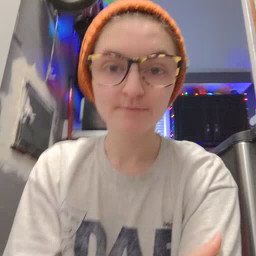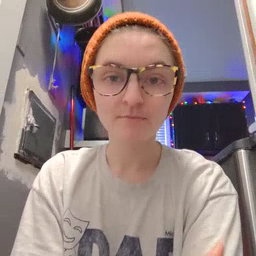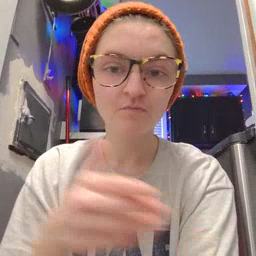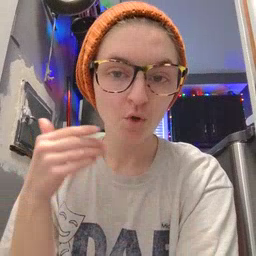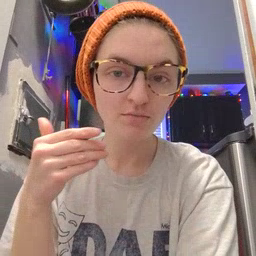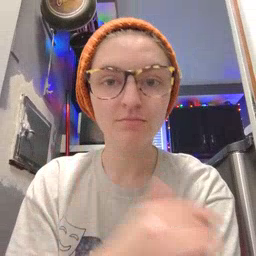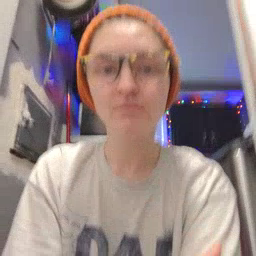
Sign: before